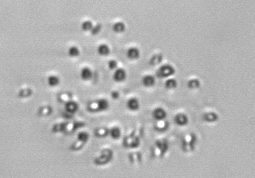
Label: Parvicorbicula_socialis